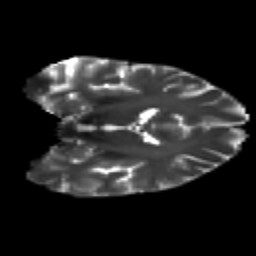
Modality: T2w
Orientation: coronal
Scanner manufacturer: ge
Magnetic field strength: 3 T
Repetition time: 8.8 s
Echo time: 0.085 s